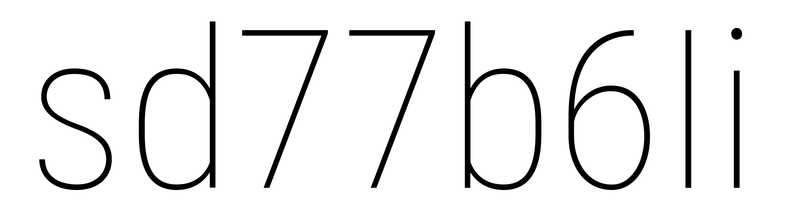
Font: Roboto_Condensed_Thin